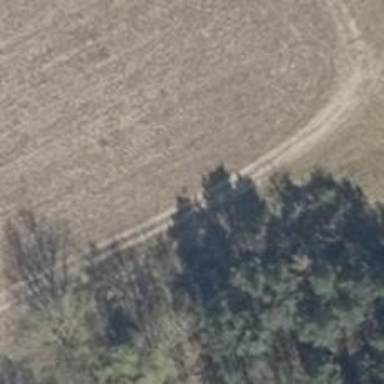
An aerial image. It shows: The path has grass surface with track type grade 5.